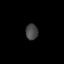
Tissue: lung
Cell type: Others
Senescence score: 0.2275
Nuclear area (px): 193
Mean DAPI intensity: 69.036